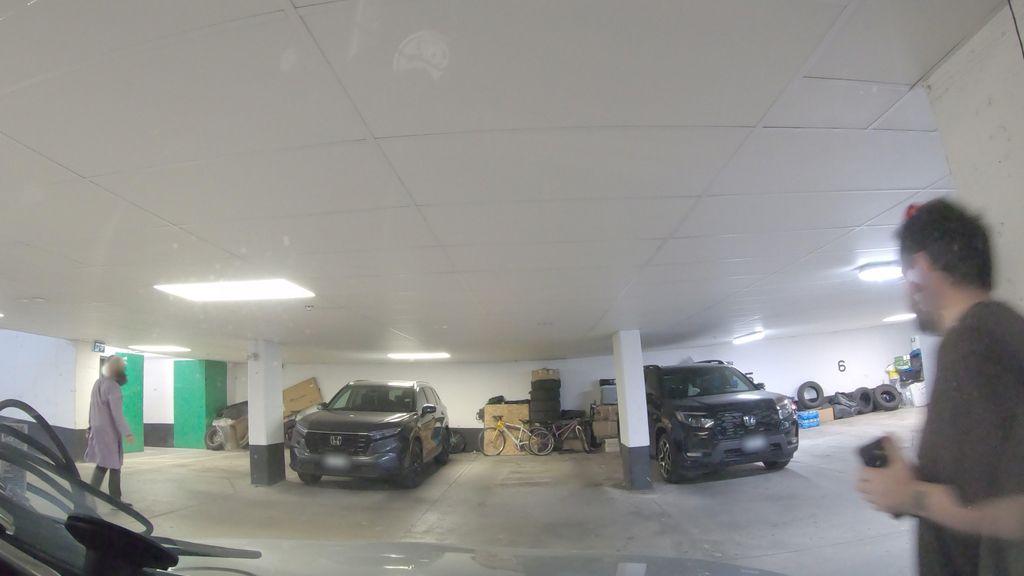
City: toronto